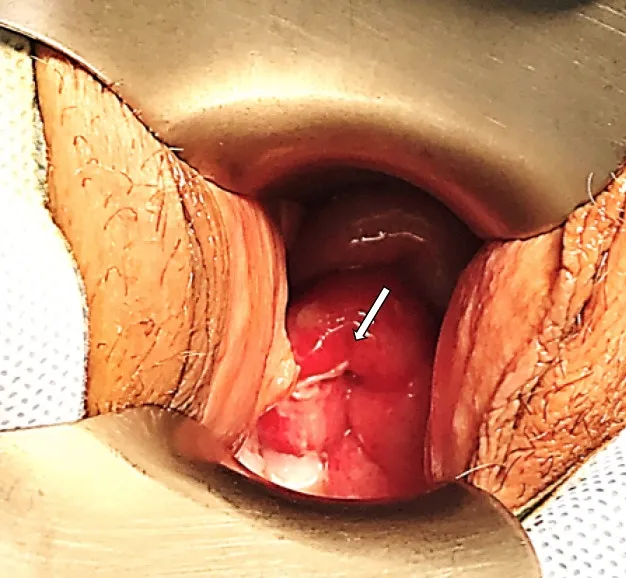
Pre-operative image of vaginal cuff dehiscence with bowel evisceration (arrow).
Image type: medical_photograph (other_medical_photograph)